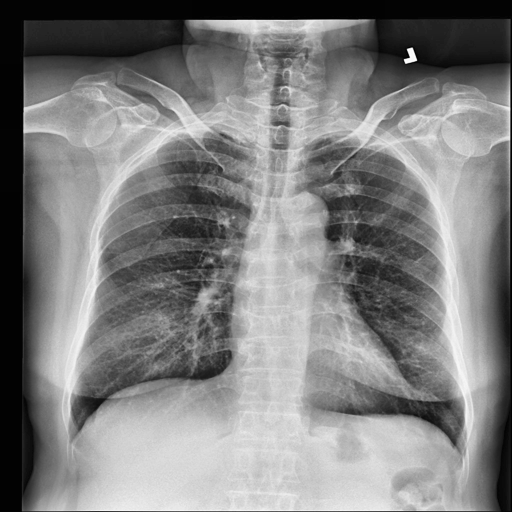
Finding: NORMAL